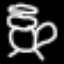
Label: angel